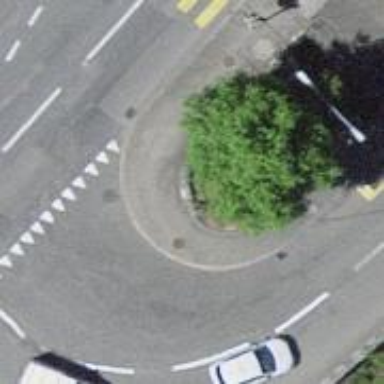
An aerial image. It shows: Asphalt sidewalk along the footway.